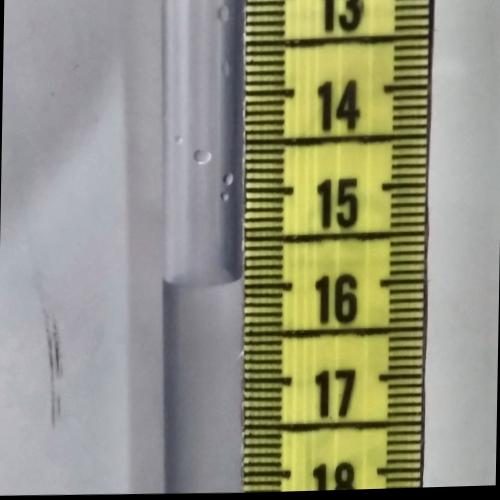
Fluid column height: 15.9 cm